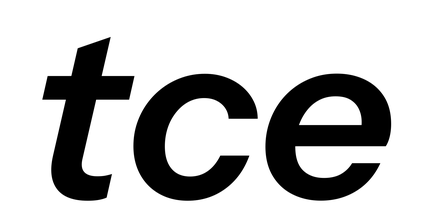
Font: InstrumentSans-Italic_SemiBold_Italic